Question: The legend looks right, but the last two plotted 'geom_line' curves (e.x and ten.x) are grayed-out on the plot.
How to fix?

'''
Xp <- 1:20/5
X <- -10:10/5
X10 <- -10:5/5
df <- data.frame(
x = Xp,
log2.x. = log2(Xp),
log.x. = log(Xp),
log10.x. = log10(Xp)) %>%
full_join(data.frame(
x = X,
two.x = 2 ** X,
e.x = exp(X))) %>%
full_join(data.frame(
x = X10,
ten.x = 10 ** X10)) %>%
pivot_longer(cols = -c(x), names_to = "transformation") %>%
mutate(name = factor(transformation, levels = unique(transformation)))
df %>% ggplot(aes(x=x, y=value, color=transformation)) +
geom_line() +
scale_color_manual(values = c(
"log2.x." = "red",
"log.x" = "green",
"log10.x" = "blue",
"two.x" = "red",
"e.x" = "green",
"ten.x" = "blue"))
'''
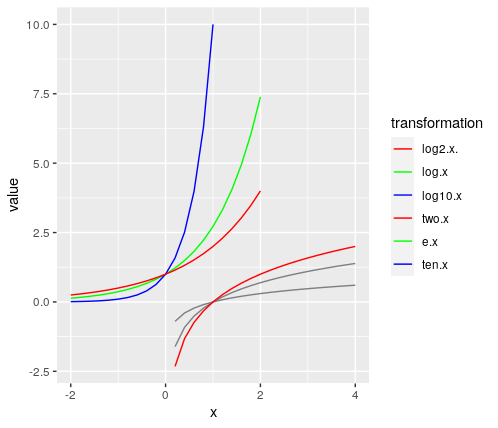
Answer: . makes pretty mad sometimes :D
'''
df%>% ggplot(aes(x=x, y=value, color=transformation)) +
geom_line() +
scale_color_manual(values = c(
"log2.x." = "red",
"log.x." = "green",
"log10.x." = "blue",
"two.x" = "red",
"e.x" = "green",
"ten.x" = "blue"))
'''
<URL>